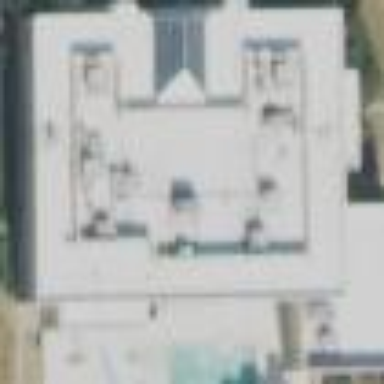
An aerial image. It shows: Building used as fitness center.